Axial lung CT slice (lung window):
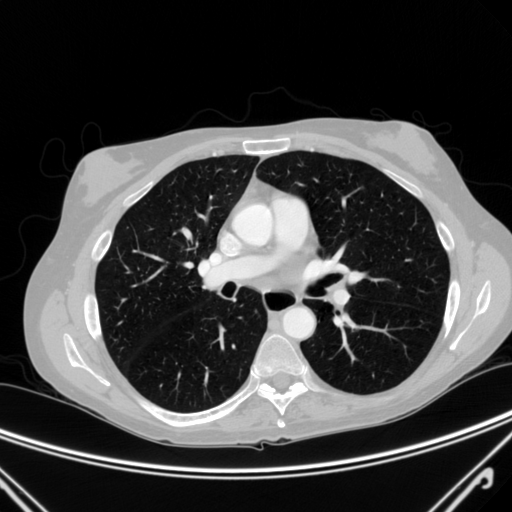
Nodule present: no